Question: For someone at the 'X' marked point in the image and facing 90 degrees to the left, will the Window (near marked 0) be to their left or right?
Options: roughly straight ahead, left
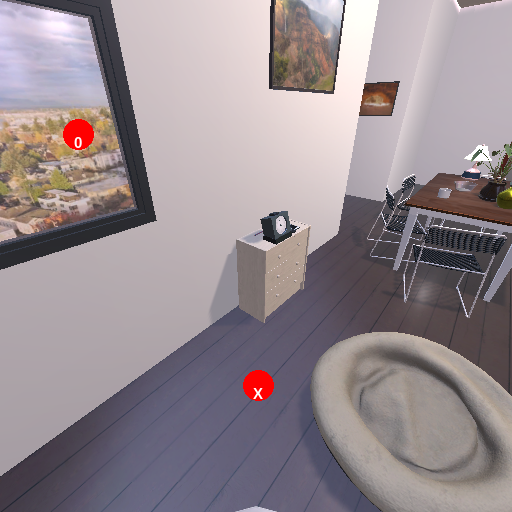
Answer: roughly straight ahead